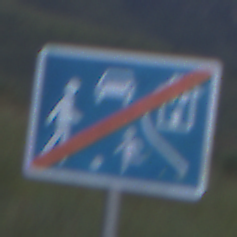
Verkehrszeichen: EndeVerkehrsberuhigterBereich
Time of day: SunriseSunset
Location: Outdoor (Nature)
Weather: PartlyCloudy
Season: NotSpecified
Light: Natural